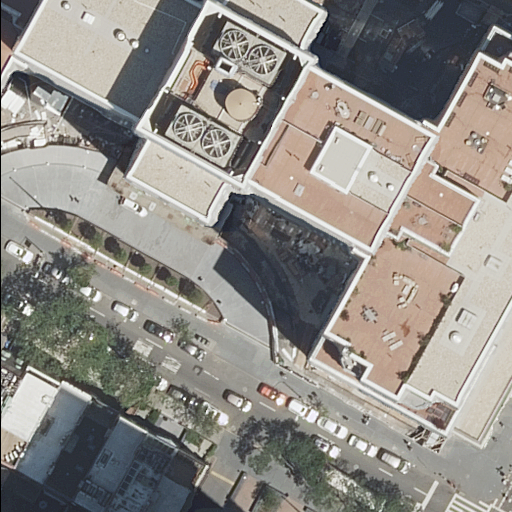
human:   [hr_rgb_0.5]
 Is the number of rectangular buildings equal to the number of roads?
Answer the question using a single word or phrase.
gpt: no

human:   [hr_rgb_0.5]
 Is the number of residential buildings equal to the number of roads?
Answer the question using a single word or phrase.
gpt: no

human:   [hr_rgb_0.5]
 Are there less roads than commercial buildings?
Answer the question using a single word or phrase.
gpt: no

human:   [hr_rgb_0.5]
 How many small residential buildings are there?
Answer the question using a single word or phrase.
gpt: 2

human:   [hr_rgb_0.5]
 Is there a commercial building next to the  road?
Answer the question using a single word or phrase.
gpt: no

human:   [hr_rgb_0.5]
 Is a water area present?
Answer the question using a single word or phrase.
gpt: no

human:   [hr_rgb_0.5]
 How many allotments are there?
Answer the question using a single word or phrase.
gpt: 0

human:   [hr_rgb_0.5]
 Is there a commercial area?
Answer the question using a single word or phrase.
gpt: no

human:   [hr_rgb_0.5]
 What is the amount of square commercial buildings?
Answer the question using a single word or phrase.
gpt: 0

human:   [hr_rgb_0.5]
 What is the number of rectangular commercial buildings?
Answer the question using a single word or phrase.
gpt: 0

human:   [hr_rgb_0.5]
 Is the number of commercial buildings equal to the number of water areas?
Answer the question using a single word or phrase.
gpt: yes

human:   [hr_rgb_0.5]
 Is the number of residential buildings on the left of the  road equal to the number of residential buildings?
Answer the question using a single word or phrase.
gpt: no

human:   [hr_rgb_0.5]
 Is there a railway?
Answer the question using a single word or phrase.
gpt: no

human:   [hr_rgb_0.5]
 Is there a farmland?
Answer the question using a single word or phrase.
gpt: no

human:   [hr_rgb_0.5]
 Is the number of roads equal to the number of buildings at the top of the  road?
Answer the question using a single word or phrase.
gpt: no

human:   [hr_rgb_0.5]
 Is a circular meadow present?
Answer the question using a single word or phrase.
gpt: no

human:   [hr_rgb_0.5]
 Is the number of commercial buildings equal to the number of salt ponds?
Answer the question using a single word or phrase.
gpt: yes

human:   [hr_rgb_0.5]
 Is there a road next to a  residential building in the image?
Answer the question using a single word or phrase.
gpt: yes

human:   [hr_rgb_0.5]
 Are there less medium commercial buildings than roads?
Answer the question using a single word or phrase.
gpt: yes

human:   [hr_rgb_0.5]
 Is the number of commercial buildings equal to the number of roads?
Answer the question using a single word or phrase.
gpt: no

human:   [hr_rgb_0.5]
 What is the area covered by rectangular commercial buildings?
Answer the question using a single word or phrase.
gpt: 0m2

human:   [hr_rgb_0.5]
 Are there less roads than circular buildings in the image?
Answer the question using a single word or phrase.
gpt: no

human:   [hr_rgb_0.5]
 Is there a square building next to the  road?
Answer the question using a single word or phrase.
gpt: no

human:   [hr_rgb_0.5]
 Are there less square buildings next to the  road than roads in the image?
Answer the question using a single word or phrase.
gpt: yes

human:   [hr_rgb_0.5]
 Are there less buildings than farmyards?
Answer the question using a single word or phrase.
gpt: no

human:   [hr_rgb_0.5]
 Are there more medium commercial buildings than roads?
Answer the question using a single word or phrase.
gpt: no

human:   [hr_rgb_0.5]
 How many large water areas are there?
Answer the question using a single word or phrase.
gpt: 0

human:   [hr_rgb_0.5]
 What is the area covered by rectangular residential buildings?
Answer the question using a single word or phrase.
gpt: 747m2

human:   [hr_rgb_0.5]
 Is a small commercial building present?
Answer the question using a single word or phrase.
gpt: no

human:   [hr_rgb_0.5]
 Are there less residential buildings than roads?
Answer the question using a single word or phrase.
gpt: no

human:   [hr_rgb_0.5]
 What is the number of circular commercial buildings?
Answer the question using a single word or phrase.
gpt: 0

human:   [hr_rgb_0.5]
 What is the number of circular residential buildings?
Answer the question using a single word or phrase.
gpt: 0

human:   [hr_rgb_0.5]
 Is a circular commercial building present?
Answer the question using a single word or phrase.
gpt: no

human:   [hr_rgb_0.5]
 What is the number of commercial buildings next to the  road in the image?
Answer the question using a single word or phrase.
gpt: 0

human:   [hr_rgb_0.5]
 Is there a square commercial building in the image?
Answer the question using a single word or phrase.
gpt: no

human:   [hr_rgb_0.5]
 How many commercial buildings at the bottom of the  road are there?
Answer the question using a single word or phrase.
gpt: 0